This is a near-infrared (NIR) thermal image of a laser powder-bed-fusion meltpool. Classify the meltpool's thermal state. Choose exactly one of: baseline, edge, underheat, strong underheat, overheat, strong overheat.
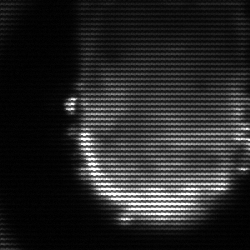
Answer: baseline